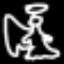
Label: angel